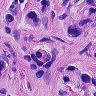
Metastatic tissue present: yes